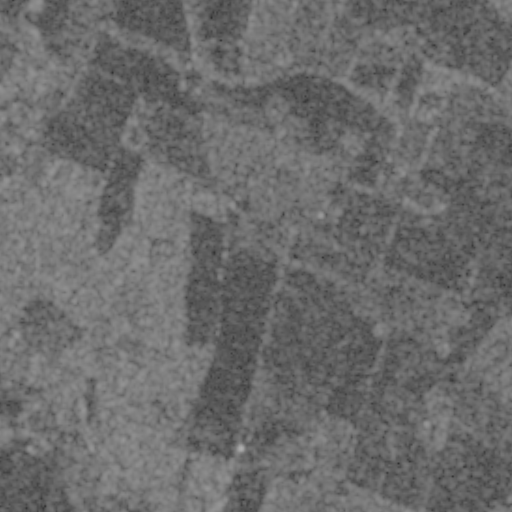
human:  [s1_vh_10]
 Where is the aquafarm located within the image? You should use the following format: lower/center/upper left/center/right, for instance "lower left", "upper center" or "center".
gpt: The aquafarm is located in the lower left of the image.
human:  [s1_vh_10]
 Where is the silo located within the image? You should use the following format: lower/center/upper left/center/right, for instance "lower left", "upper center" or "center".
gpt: The silo is located in the upper right of the image.
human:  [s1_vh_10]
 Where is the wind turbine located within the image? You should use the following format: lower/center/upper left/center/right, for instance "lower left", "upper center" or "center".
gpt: The wind turbine is located in the lower right of the image.
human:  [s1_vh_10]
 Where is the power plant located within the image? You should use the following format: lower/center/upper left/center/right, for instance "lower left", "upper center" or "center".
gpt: There is no power plant in the image.

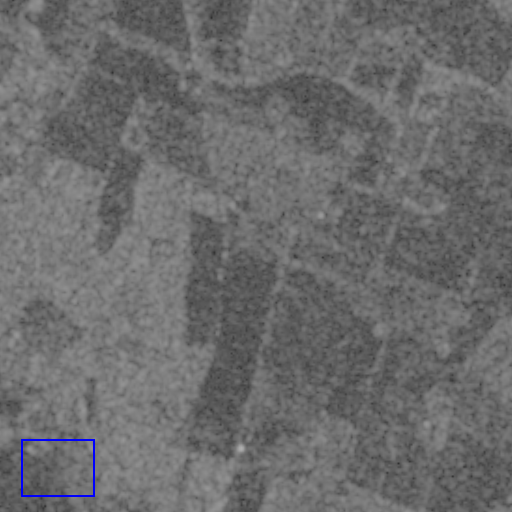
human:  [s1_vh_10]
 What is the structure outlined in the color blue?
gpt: The structure outlined in blue is a crop field.
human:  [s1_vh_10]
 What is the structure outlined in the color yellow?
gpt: There is no yellow outline.